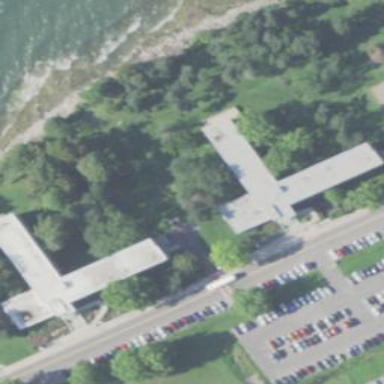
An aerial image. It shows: Dormitory building.